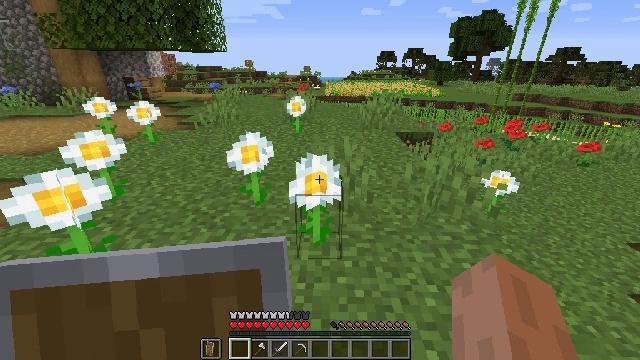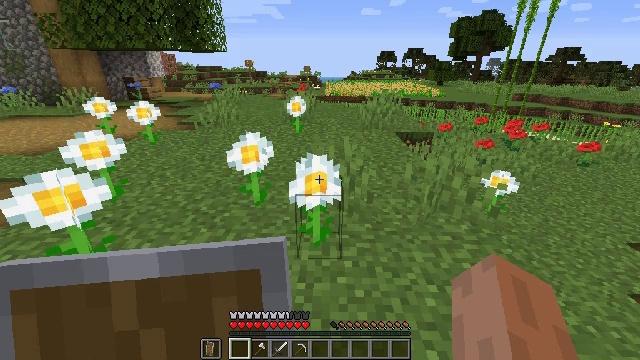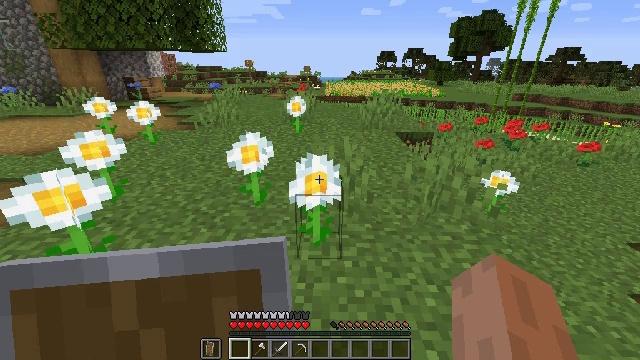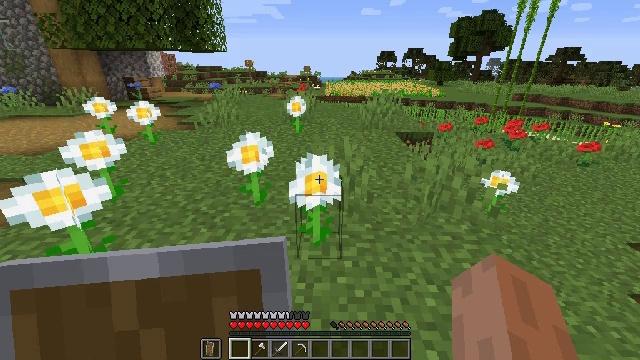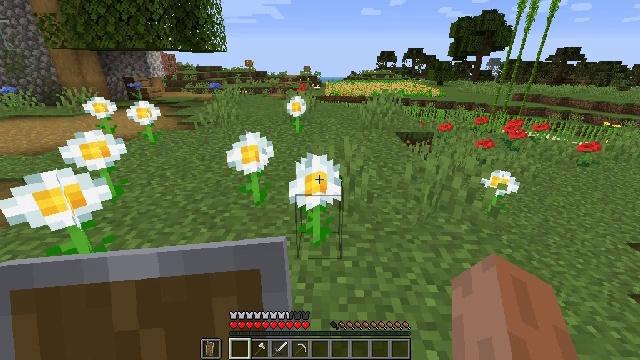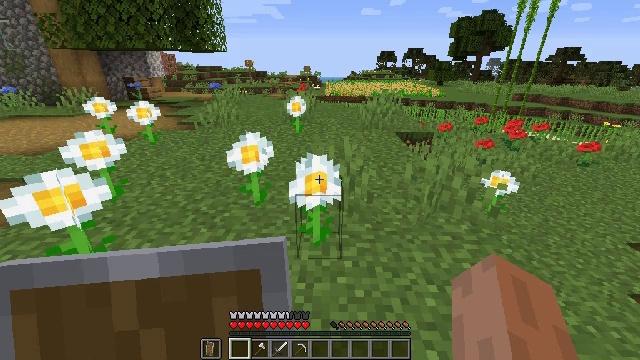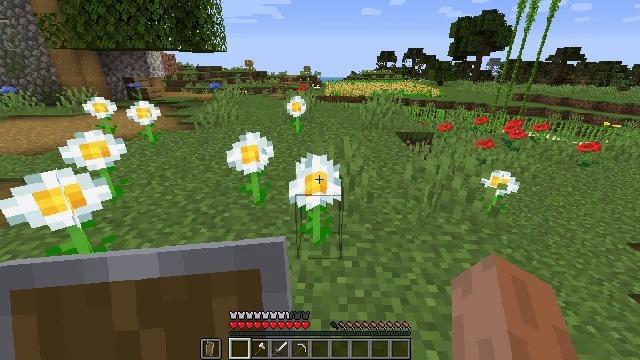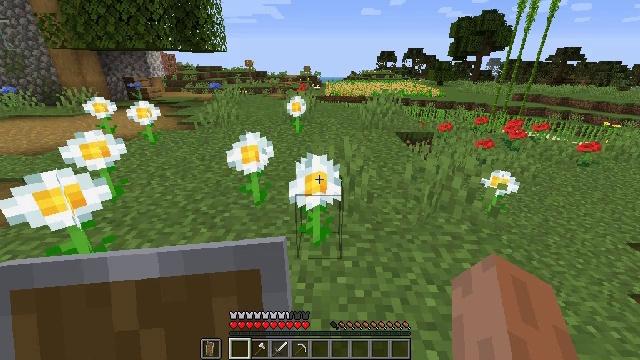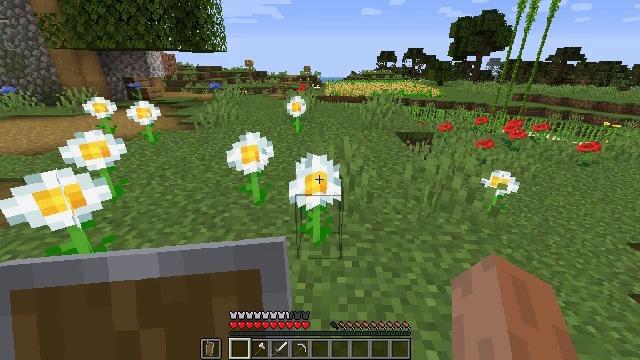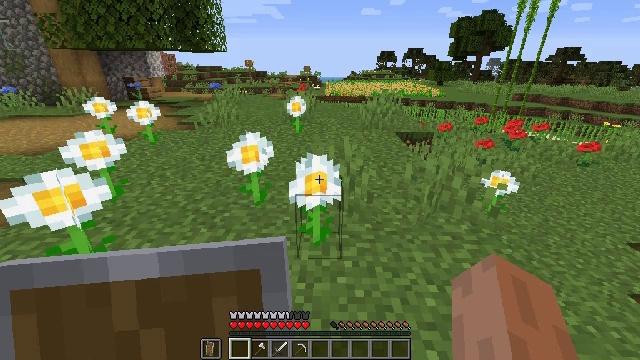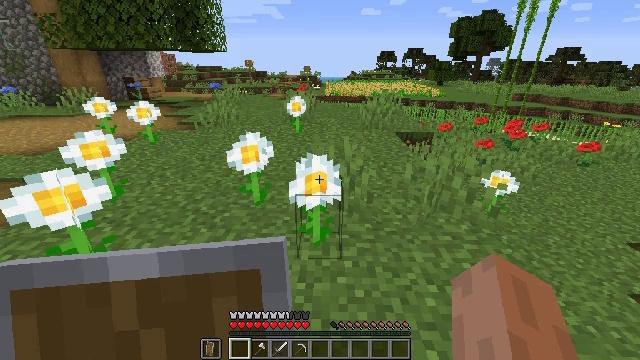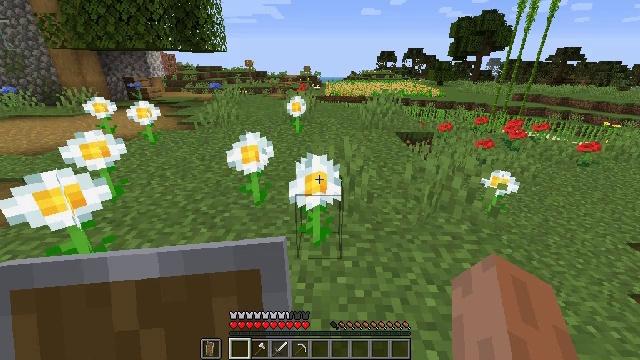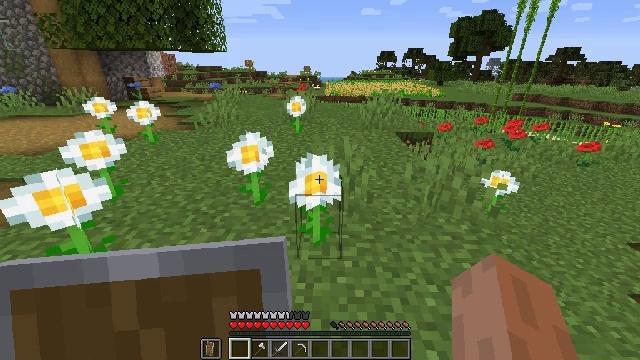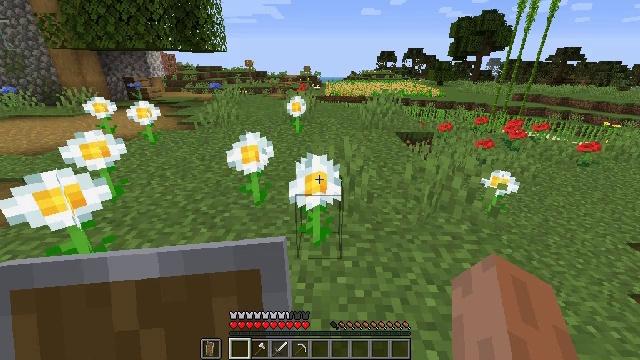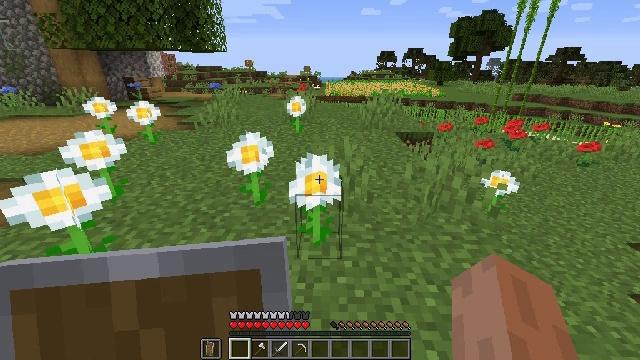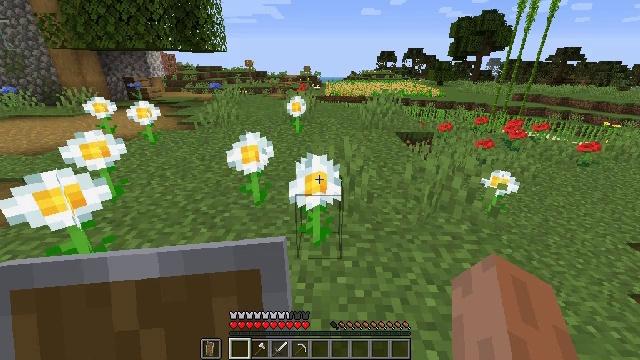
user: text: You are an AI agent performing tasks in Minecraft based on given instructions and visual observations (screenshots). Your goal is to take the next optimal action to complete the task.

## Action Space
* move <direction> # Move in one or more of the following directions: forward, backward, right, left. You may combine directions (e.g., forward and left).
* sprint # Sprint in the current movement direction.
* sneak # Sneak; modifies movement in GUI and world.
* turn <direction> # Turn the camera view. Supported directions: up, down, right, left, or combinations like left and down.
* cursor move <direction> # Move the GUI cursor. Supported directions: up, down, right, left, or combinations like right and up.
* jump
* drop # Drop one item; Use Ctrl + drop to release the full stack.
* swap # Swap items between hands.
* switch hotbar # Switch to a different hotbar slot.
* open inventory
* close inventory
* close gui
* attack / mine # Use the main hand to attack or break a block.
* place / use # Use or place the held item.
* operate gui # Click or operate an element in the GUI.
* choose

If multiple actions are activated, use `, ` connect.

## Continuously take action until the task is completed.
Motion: motion action
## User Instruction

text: craft item air
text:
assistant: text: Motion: no_op
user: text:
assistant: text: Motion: no_op
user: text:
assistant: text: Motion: no_op
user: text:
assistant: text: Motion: no_op
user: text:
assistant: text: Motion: no_op
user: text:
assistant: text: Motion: no_op
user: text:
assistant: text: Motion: no_op
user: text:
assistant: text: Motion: no_op
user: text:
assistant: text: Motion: no_op
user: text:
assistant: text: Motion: no_op
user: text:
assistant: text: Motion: no_op
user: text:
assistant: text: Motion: no_op
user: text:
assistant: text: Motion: no_op
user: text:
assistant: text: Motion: no_op
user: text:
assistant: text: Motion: no_op
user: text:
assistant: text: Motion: no_op
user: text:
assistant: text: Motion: no_op
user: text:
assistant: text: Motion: no_op
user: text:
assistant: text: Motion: no_op
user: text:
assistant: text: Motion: no_op
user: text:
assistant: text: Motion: no_op
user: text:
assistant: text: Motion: no_op
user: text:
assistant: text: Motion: no_op
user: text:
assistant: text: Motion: no_op
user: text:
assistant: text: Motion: no_op
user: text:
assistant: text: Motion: no_op
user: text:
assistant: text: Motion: no_op
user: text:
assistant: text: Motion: no_op
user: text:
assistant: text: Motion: no_op
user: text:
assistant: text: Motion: no_op